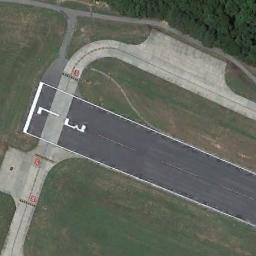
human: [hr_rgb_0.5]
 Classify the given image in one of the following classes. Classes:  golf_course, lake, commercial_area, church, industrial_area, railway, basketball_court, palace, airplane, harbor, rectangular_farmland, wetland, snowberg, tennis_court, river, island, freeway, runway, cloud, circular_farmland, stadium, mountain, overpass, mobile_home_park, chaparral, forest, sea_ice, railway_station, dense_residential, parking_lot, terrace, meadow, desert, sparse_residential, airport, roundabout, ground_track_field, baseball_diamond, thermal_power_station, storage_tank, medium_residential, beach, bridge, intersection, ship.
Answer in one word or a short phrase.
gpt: runway